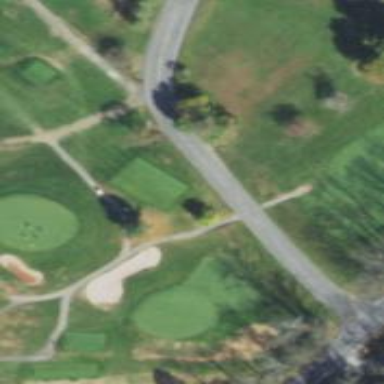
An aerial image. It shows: Bridge over path used as golf cartpath.